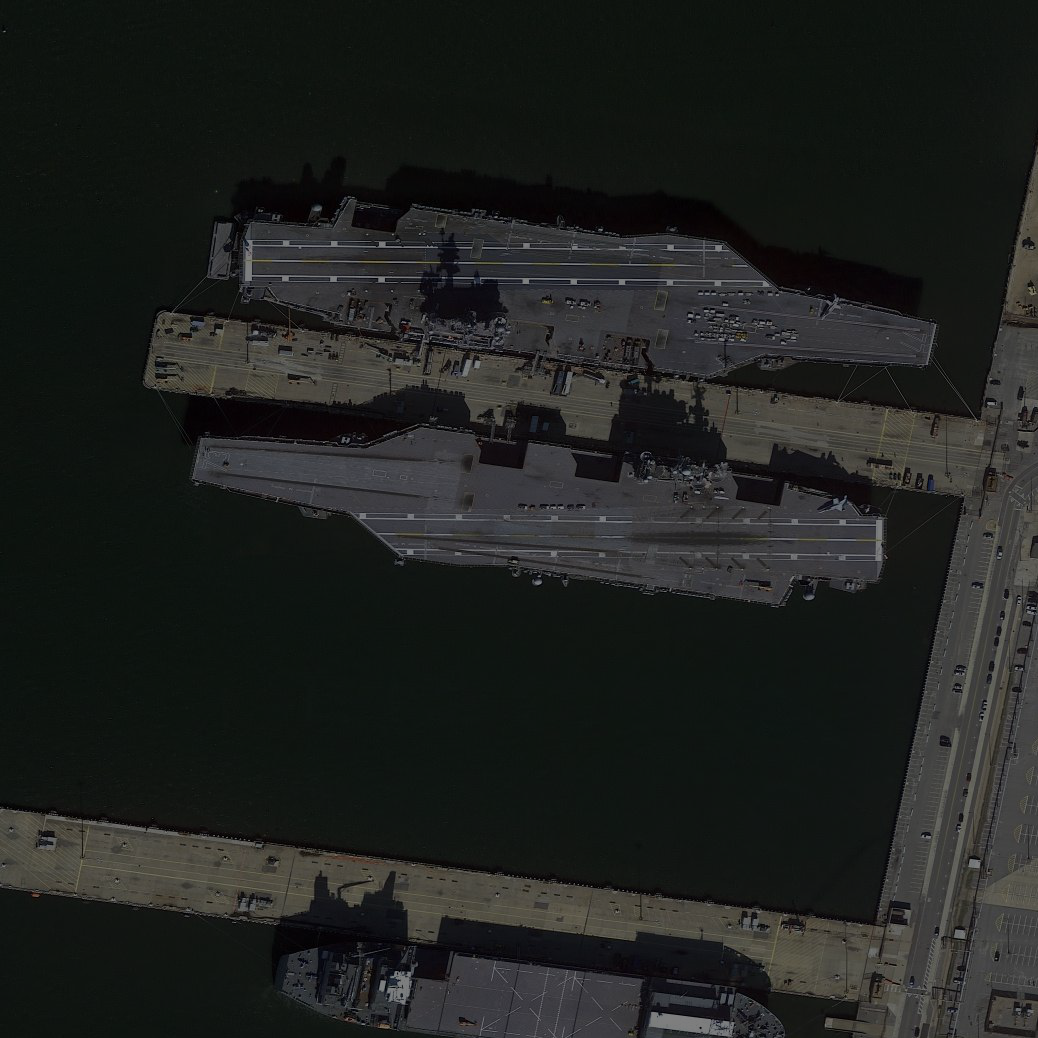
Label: aircraft_carrier